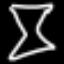
Label: hourglass